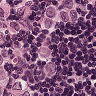
Metastatic tissue present: yes